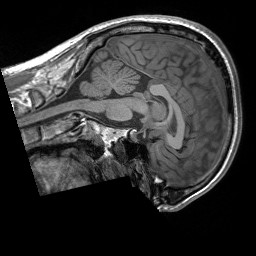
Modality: T1w
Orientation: sagittal
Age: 26
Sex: male
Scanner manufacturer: siemens
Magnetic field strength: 3 T
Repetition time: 1.9 s
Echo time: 0.00252 s